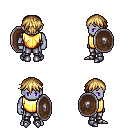
a pixel art fantasy rpg character, male body template, dark elf, purple skin, gold chest armor, metal pants, blonde short bangs hairstyle, metal boots, shield, four views (front, back, left, right), 2x2 character sprite sheet, small pixel art, hard edges, no anti-aliasing